Interaction volume radius: 5 \u00c5
Interaction volume height: 50 \u00c5
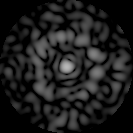
Disorder parameter: 0.8273